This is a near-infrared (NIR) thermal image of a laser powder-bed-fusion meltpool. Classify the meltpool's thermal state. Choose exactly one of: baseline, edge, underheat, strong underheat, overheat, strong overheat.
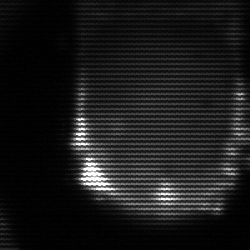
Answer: baseline